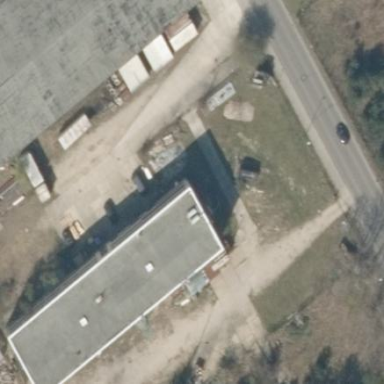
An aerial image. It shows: Nightclub building.